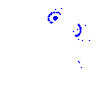
Particle: electron